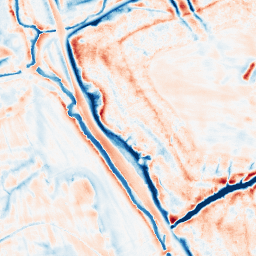
Category: edge_preserving
Decomposition family: bilateral
Decomposition parameters: d: 21
sigma_color: 100
sigma_space: 75
Upsampling method: quartic
Upsampling parameters: scale: 8
Upsampling scale: 8